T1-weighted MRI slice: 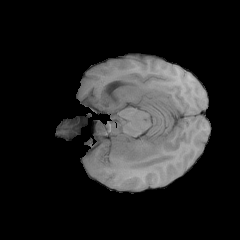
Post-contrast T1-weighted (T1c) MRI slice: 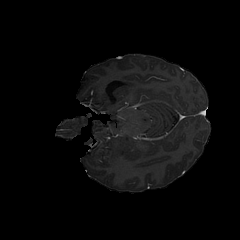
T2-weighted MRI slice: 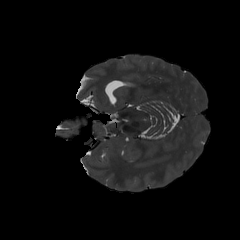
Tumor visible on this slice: no